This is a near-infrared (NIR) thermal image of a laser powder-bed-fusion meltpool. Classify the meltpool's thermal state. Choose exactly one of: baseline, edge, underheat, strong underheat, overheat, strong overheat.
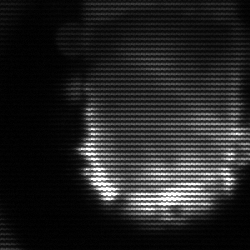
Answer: baseline